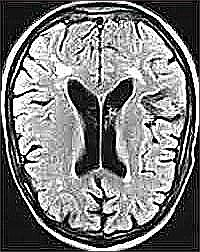
Label: notumor